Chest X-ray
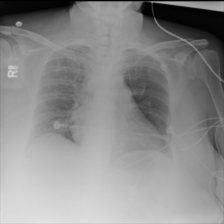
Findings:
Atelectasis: negative
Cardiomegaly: negative
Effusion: negative
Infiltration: negative
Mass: negative
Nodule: negative
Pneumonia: negative
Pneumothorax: negative
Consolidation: negative
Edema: negative
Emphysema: negative
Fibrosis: negative
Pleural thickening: negative
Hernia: negative